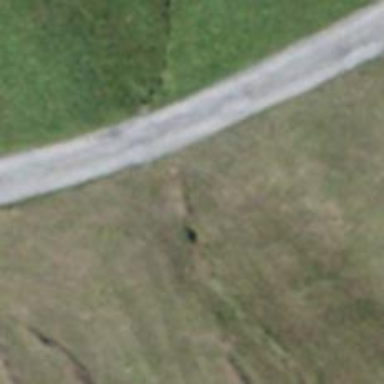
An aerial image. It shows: Culvert tunnel.